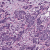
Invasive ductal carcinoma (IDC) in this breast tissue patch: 1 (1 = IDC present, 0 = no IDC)